Field crop: maize
Growth stage: 2
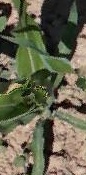
Species: maize